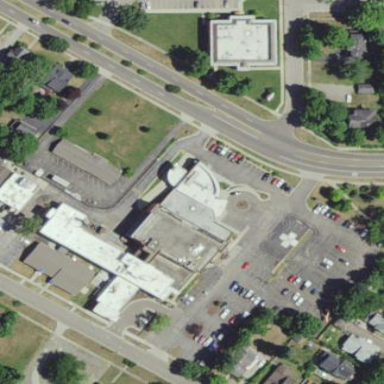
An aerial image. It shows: Hospital building.